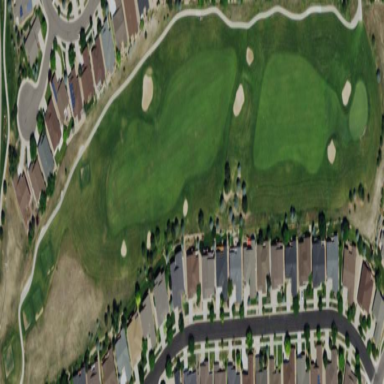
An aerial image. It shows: Area with grass used as rough in golf course.